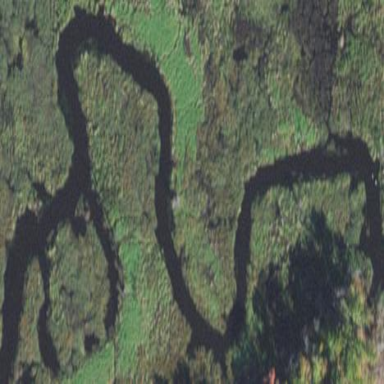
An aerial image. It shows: River flowing through natural landscape.